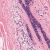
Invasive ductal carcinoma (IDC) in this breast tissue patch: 0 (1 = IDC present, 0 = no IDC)